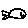
Label: fish